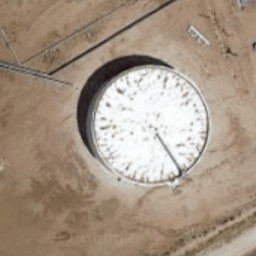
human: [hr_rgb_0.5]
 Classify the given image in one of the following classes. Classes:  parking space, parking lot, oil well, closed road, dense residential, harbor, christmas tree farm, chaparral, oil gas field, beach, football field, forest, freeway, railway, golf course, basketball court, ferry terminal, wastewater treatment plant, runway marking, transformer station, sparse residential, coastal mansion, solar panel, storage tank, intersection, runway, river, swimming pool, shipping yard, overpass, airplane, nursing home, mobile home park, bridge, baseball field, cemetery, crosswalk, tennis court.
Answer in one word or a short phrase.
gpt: storage tank